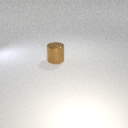
large brown metal cylinder